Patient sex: M
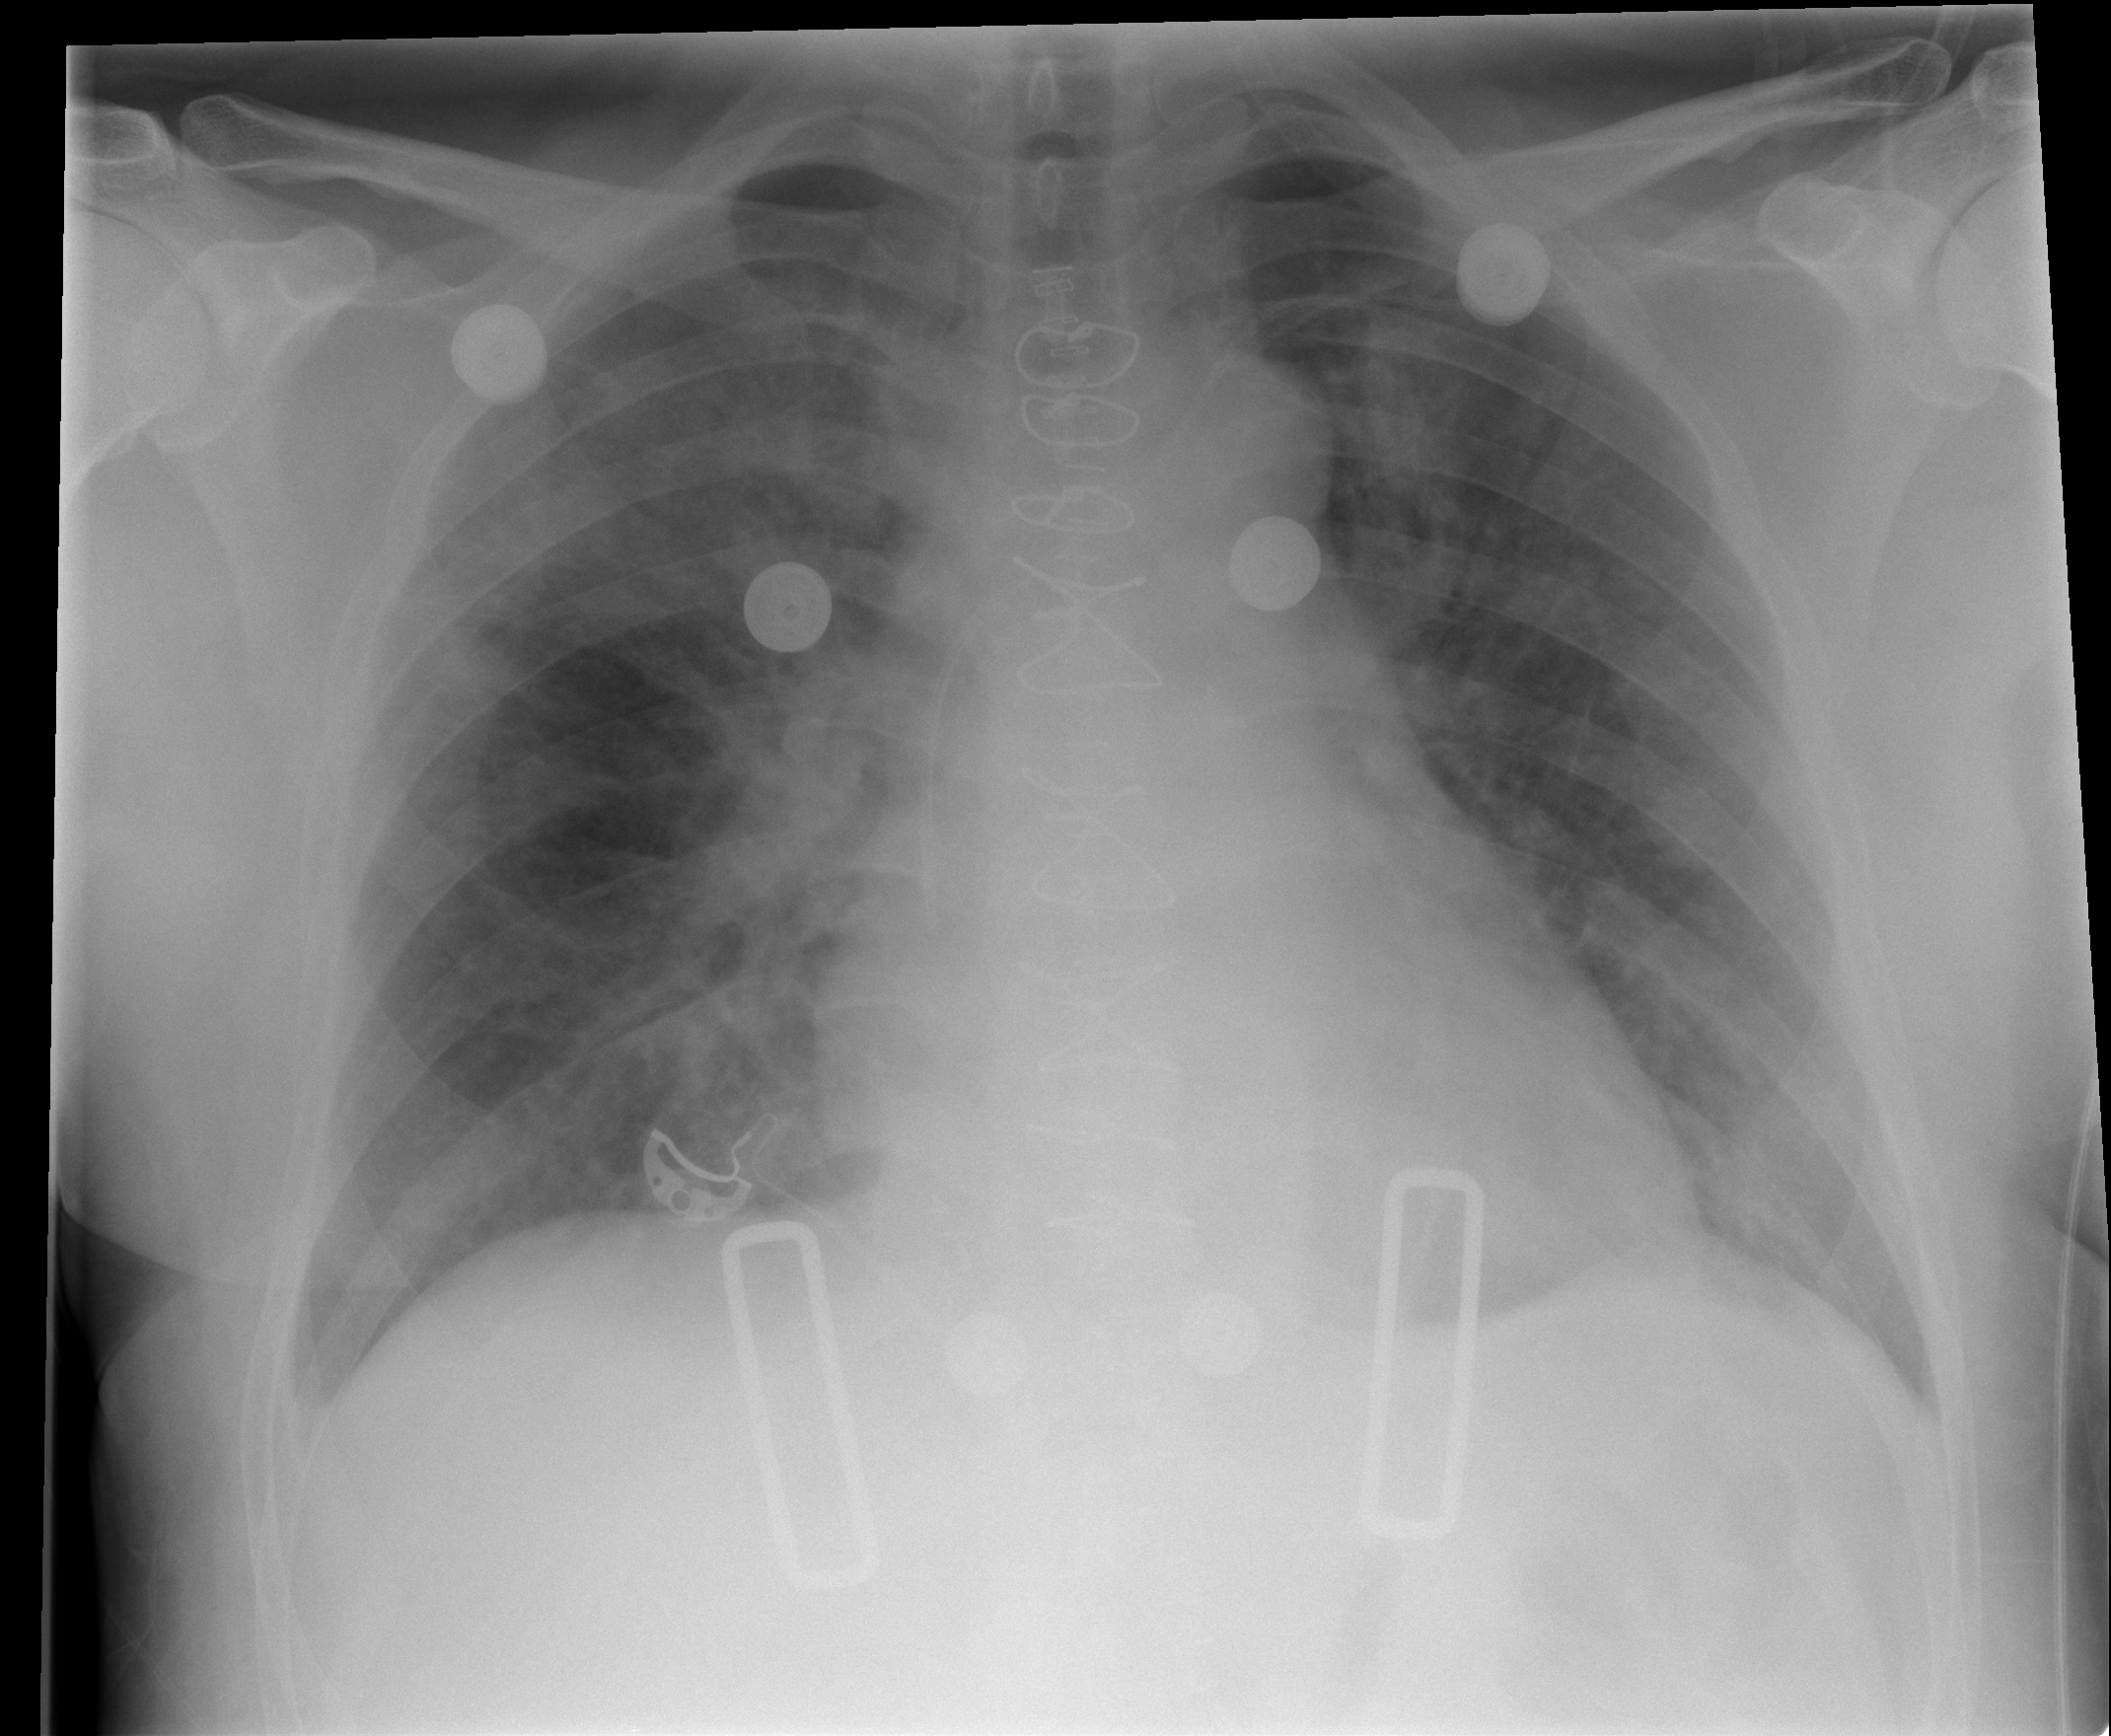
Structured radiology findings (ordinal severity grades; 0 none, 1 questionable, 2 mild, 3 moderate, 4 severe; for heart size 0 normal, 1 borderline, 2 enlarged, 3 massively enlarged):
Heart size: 2
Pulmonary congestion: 3
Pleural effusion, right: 1
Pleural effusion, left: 1
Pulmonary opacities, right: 3
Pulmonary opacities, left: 2
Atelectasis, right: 2
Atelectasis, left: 2